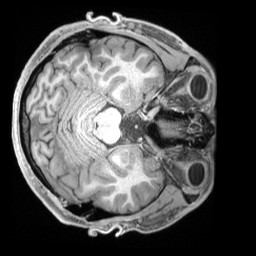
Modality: T1w
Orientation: axial
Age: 21
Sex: male
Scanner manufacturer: siemens
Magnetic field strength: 3 T
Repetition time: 2.4 s
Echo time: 0.00226 s